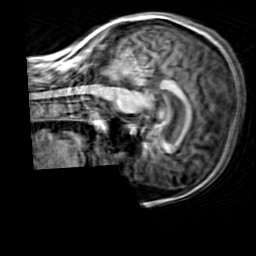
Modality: T1w
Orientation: sagittal
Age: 33
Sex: female
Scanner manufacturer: siemens
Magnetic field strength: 3 T
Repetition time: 2.3 s
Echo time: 0.00303 s